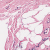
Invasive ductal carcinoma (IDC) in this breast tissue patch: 0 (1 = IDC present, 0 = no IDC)